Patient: sex F, age 74
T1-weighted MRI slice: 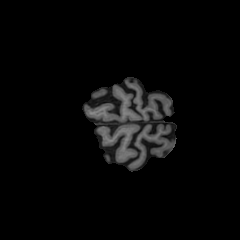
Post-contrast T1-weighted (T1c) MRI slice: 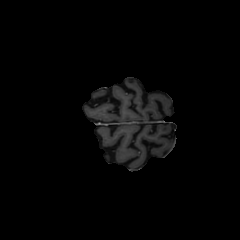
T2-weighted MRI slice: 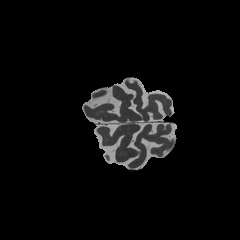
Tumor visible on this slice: no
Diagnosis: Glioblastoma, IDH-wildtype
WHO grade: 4